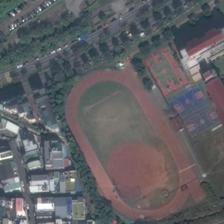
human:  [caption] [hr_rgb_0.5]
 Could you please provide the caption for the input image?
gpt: a large old court and two small badminton fields beside .

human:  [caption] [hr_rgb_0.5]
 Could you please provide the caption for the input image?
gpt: many buildings and a playground with basketball fields near to it is next to a road .

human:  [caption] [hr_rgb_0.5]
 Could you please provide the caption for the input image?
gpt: a huge shabby exercise yard near the road consists of fottball field, basketball courts and tennis courts .

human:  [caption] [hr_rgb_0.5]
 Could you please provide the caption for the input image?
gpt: a playground with basketball fields next to it is semisurrounded by a road and many buildings .

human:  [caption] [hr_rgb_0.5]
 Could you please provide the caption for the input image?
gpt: a large playground with three basketball fields next to it is next to a road .